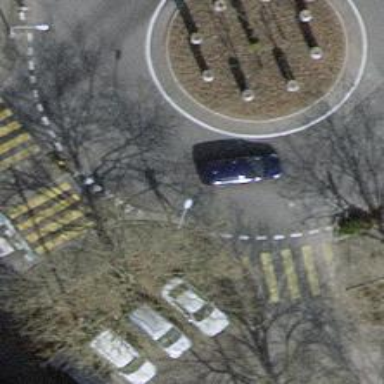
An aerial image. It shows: Tertiary road leading to roundabout junction.